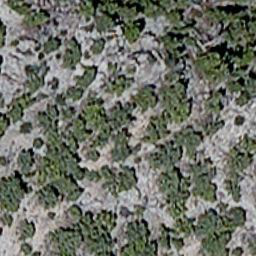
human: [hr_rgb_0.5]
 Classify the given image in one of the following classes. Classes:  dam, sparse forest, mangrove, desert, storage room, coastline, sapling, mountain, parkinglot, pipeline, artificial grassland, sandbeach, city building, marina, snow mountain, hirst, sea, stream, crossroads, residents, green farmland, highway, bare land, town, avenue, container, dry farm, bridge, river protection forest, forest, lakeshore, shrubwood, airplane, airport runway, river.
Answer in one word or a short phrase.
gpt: sparse forest